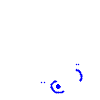
Particle: pion